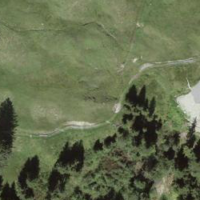
EUNIS habitat code: 26
Species observed at this site:
Tussilago farfara